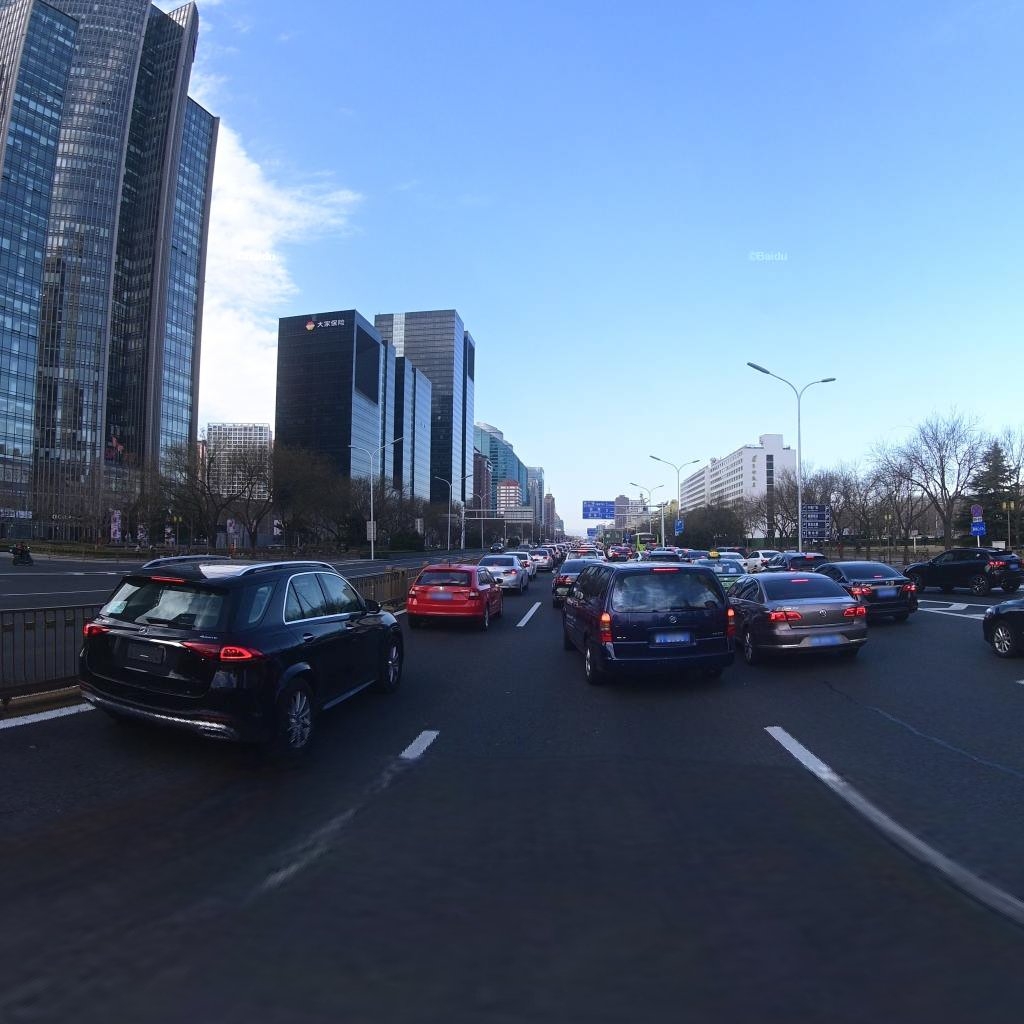
Region: Chaoyang
Road damage annotations: longitudinal patch